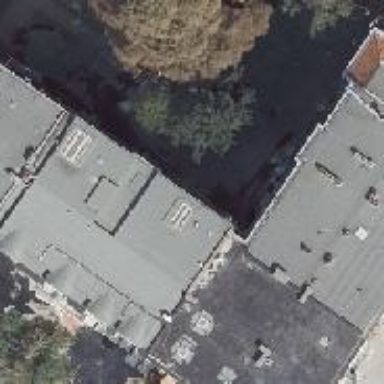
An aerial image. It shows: Gabled roof apartments building.